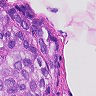
Metastatic tissue present: yes